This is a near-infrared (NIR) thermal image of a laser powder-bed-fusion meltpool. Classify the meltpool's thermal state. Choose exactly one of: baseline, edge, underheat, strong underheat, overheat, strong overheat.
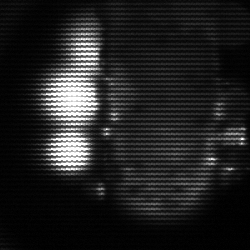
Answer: strong underheat